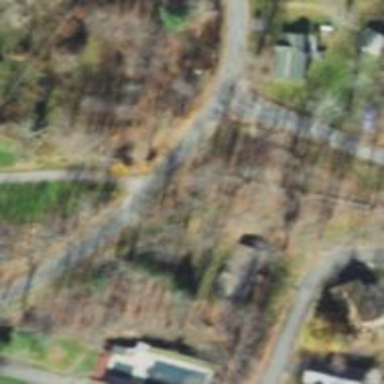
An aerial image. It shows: Driveway.